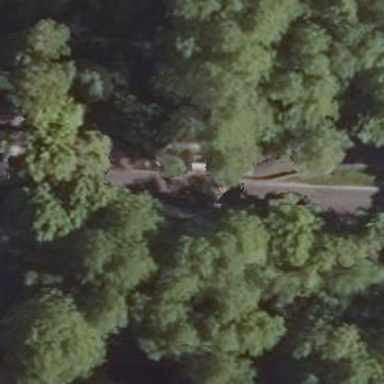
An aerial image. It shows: Asphalt path crossing over bridge.